Field crop: maize
Growth stage: 2
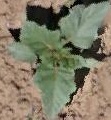
Species: datura